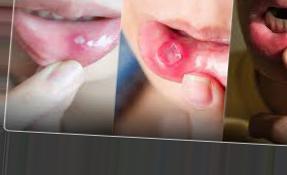
Condition: Mouth Ulcer